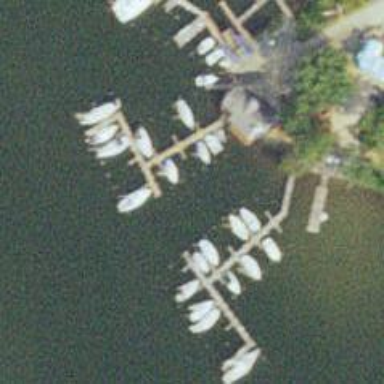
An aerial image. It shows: Man-made pier.